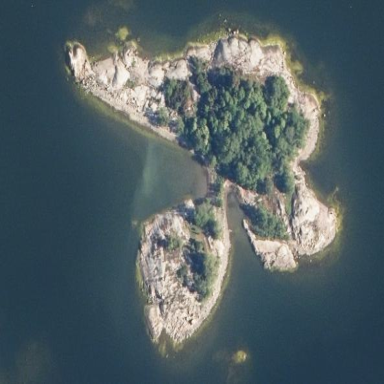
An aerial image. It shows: Islet along the natural coastline.